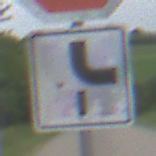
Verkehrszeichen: VerlaufVorfahrtsstrasse10
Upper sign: Stop
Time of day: Midday
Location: Outdoor (RoadRail)
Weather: PartlyCloudy
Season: NotSpecified
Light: Natural